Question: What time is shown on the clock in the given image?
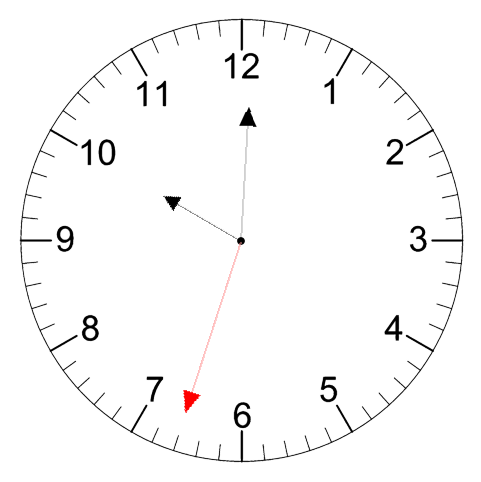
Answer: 10:00:33